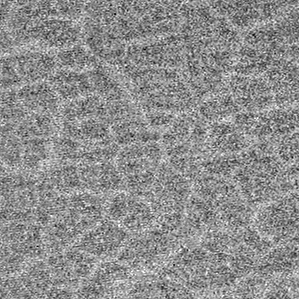
Label: frost